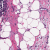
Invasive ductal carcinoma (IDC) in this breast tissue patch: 0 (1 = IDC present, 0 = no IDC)